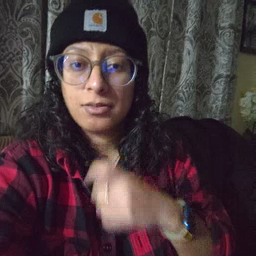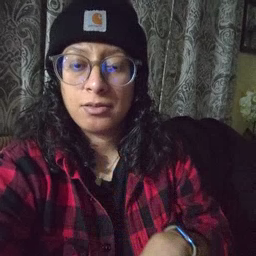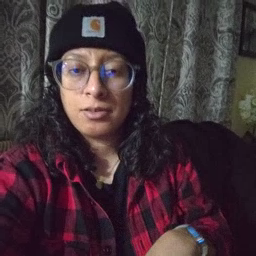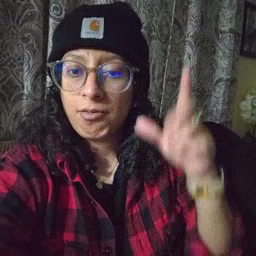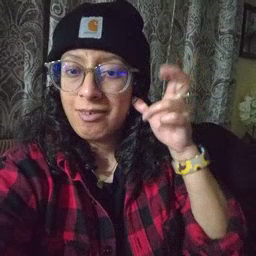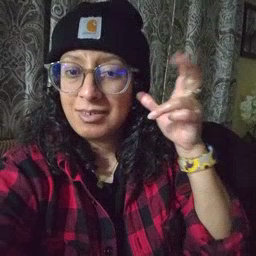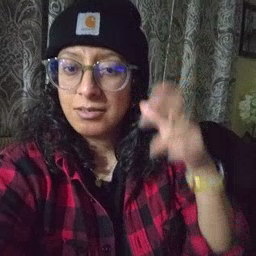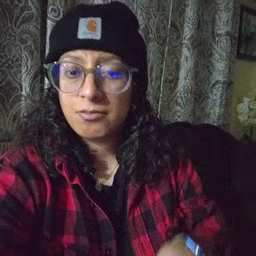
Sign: listen